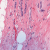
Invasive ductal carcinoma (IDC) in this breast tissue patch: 1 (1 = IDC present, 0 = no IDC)